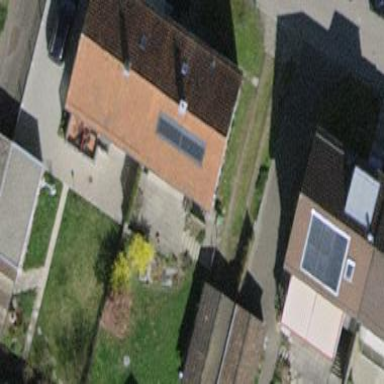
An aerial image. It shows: Simple and straightforward house.